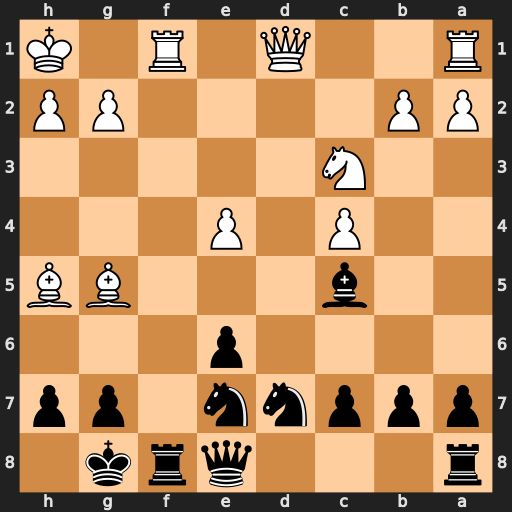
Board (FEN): r3qrk1/pppnn1pp/4p3/2b3BB/2P1P3/2N5/PP4PP/R2Q1R1K
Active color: b
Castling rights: -
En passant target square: -
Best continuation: Rxf1+ Qxf1 Qxh5